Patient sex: M
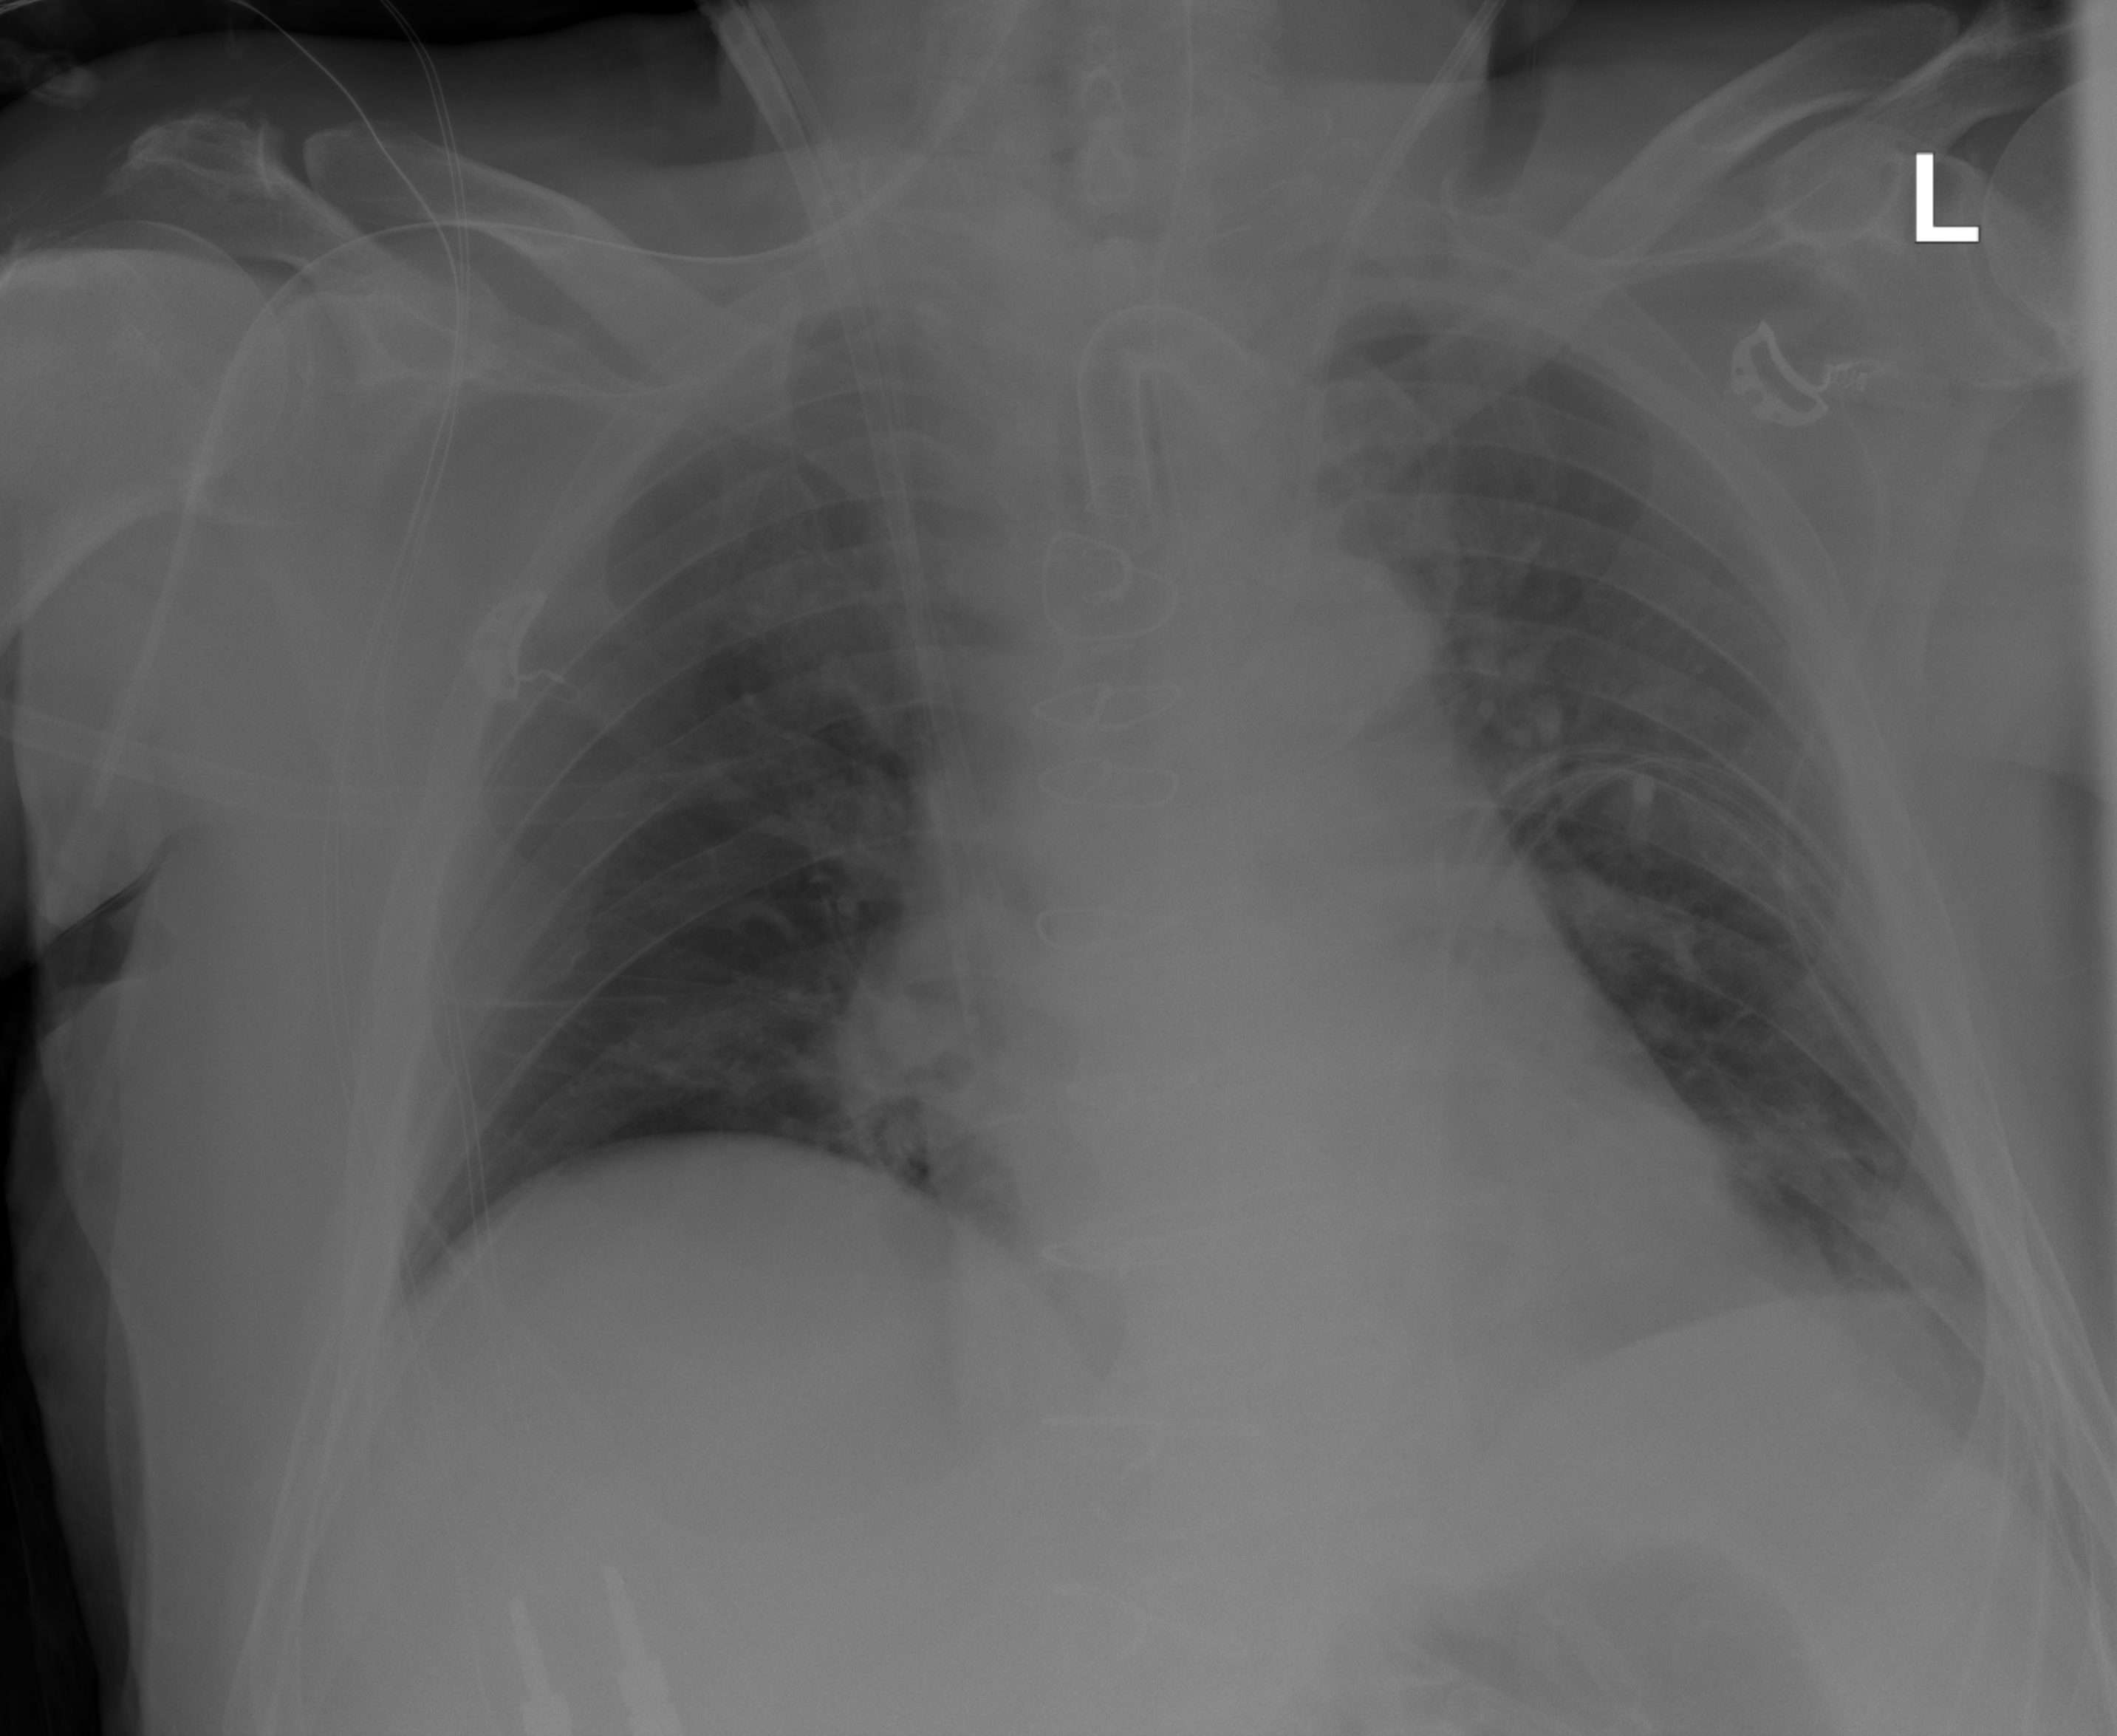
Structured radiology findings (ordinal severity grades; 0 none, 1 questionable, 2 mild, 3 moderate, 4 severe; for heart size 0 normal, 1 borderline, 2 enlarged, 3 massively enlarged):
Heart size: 2
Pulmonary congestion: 0
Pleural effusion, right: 0
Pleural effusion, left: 2
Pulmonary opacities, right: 0
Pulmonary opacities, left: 1
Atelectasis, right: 0
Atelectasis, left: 2